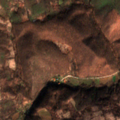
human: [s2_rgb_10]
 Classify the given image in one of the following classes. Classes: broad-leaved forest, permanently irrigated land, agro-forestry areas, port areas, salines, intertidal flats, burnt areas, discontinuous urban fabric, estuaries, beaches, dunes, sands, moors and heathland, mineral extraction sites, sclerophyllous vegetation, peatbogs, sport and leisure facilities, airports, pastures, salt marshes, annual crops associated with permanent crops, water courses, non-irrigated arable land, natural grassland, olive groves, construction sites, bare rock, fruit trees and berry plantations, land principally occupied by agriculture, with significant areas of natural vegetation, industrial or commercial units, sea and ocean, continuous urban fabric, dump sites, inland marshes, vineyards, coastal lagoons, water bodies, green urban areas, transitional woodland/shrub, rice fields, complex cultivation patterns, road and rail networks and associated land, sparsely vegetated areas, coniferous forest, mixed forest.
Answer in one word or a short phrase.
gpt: land principally occupied by agriculture, with significant areas of natural vegetation, broad-leaved forest, transitional woodland/shrub